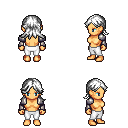
a pixel art fantasy rpg character, female body template, human, tanned skin, steel arm armor, white pants, white loose hair, four views (front, back, left, right), 2x2 character sprite sheet, small pixel art, hard edges, no anti-aliasing